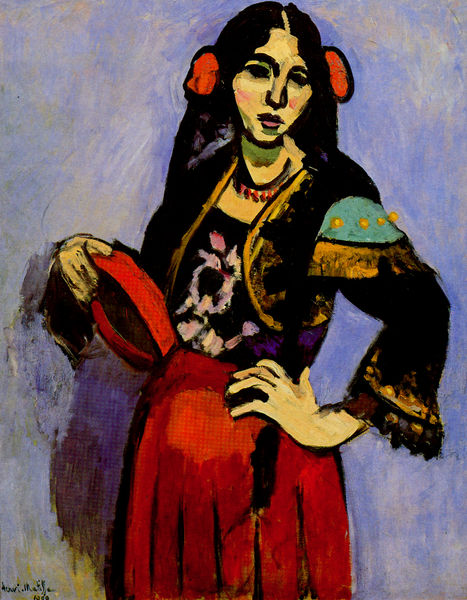
Titel: L'espagnole au tambourin
Künstler: Henri Matisse
Standort: Moskva
Institution: The Pushkin State Museum of Fine Arts
Schlagwörter: blau, schatten, gelb, blumen, frau, haar, hut, ohr, schwarz, rot, muster, rock, jacke, kappe, wand, gesicht, spitze, ärmel, portrait, porträt, bestickt, stickerei, schulter, schürze, spanien, mieder, zöpfe, kette, lila, zopf, weste, spanisch, tracht, flamenco, zigeunerin, tamburin, folklore, spanierin, bolero, spanierein